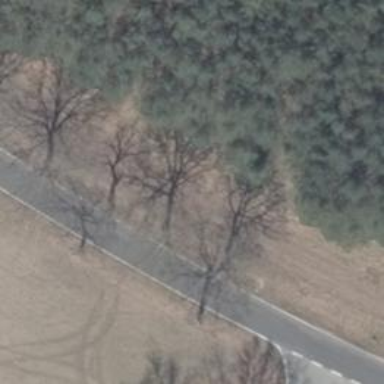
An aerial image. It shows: Secondary road with asphalt surface.